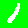
Digit: 1